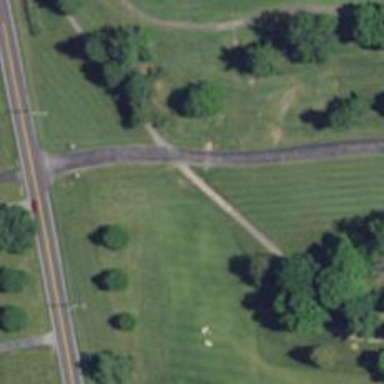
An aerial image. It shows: Golf hole.